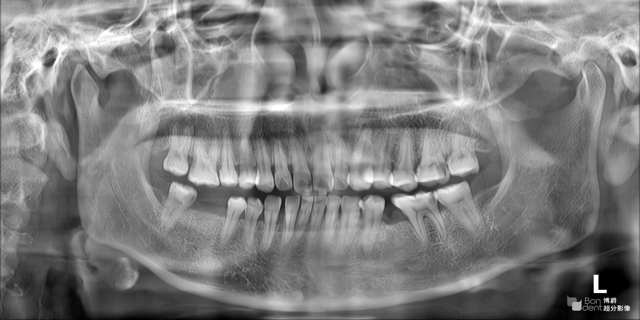
adult